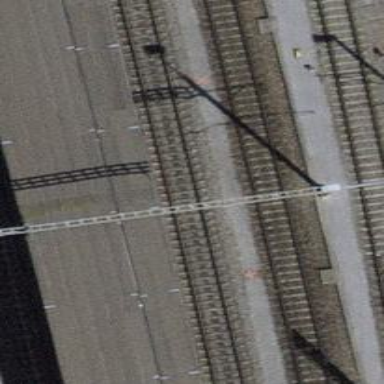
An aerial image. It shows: Single railway track with electrified contact line.